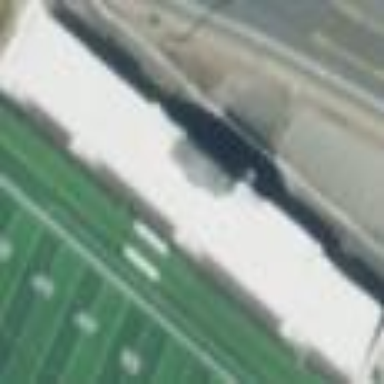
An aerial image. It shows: Bleachers on leisure land.